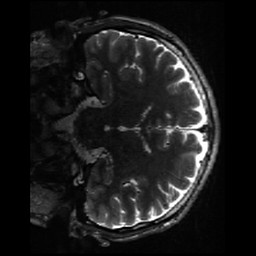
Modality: inplaneT2
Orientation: coronal